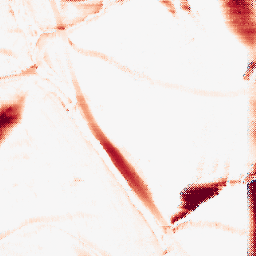
Category: morphological
Decomposition family: morphological_rect
Decomposition parameters: operation: opening
width: 50
height: 10
Upsampling method: regularized
Upsampling parameters: scale: 4
lambda_reg: 0.1
Upsampling scale: 4